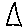
Label: triangle